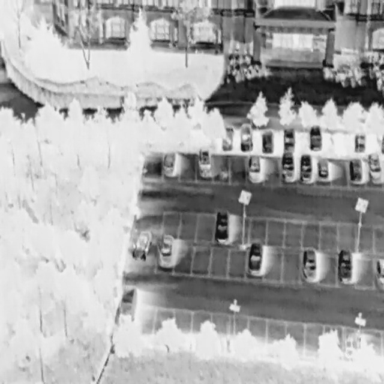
There are 21 Cars in the infrared image.